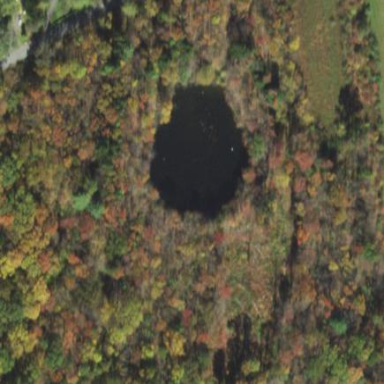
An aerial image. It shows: Reservoir.